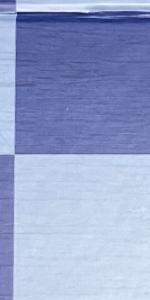
Label: Empty